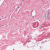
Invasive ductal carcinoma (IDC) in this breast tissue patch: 0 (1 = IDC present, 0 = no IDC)